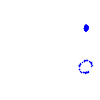
Particle: proton